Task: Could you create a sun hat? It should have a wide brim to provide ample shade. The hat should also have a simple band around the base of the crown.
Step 164:
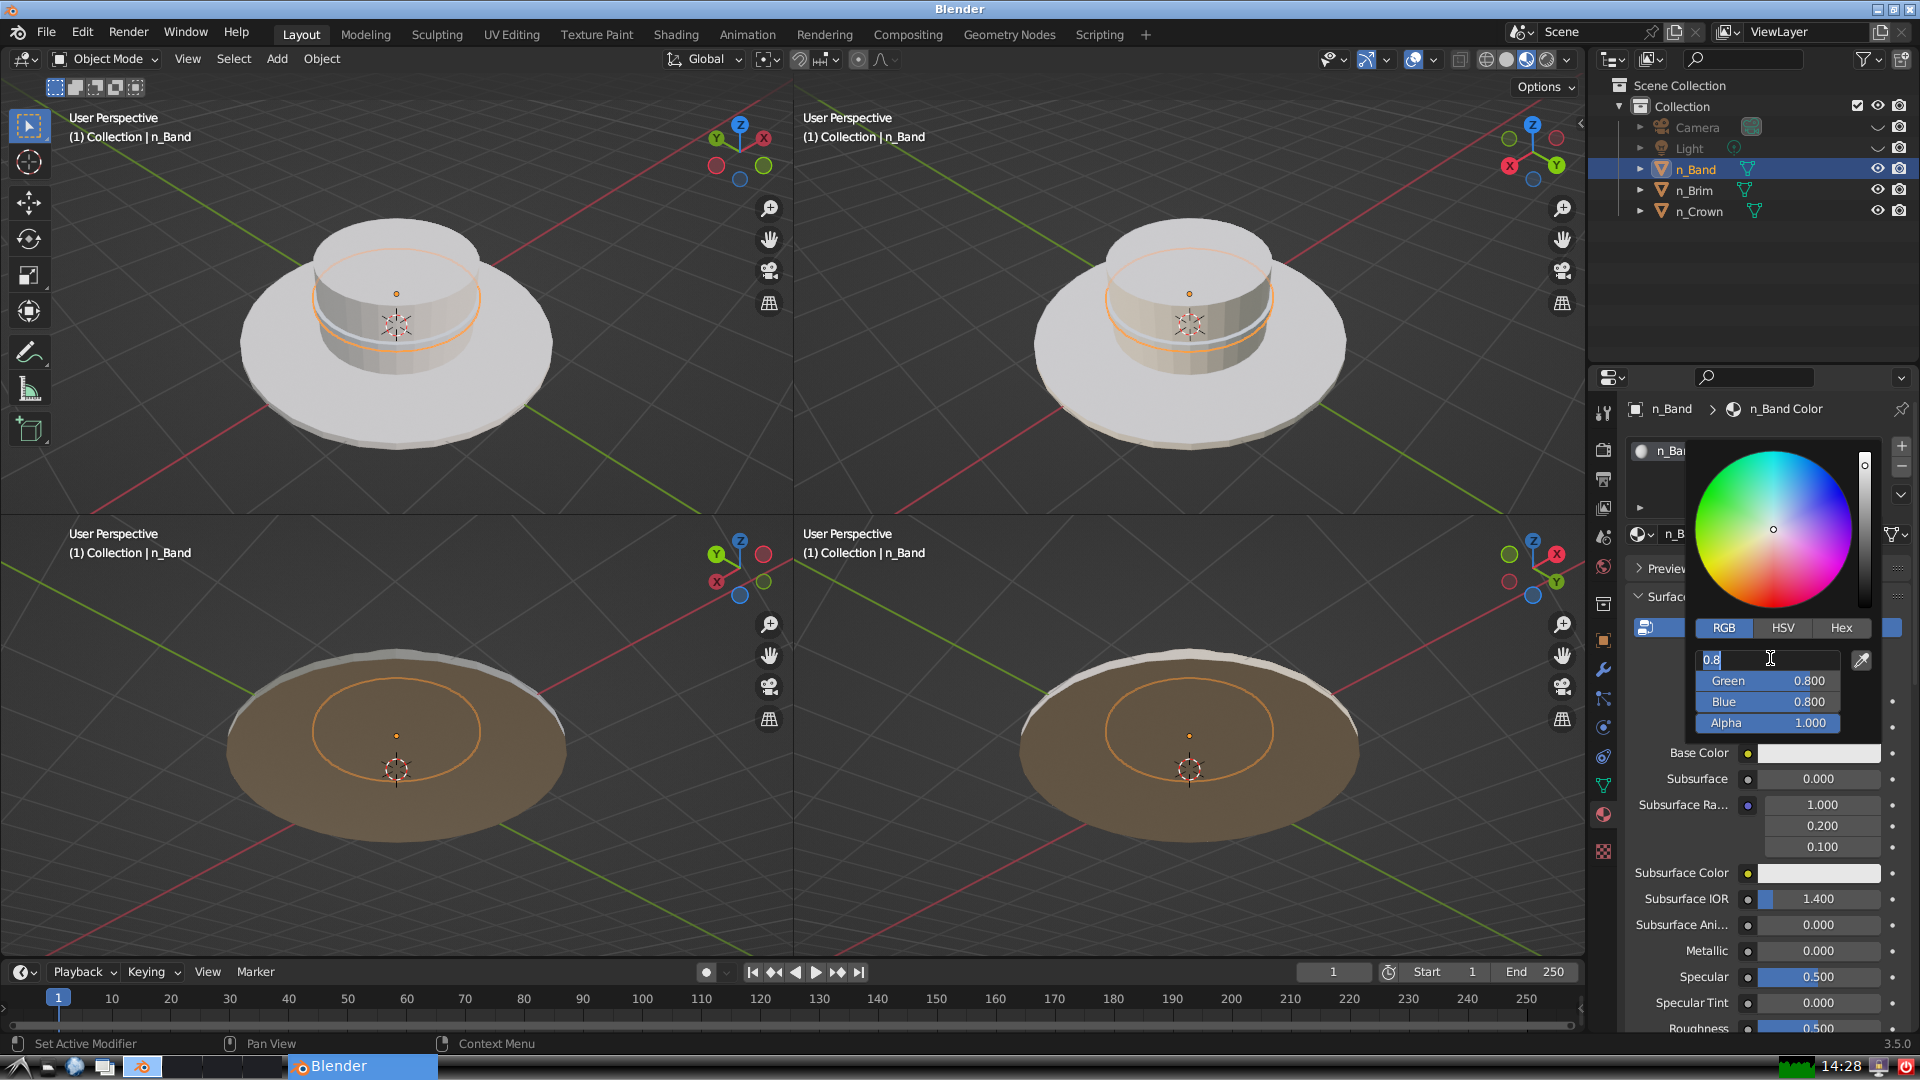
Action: input_text: 0.2